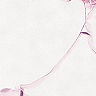
Metastatic tissue present: no